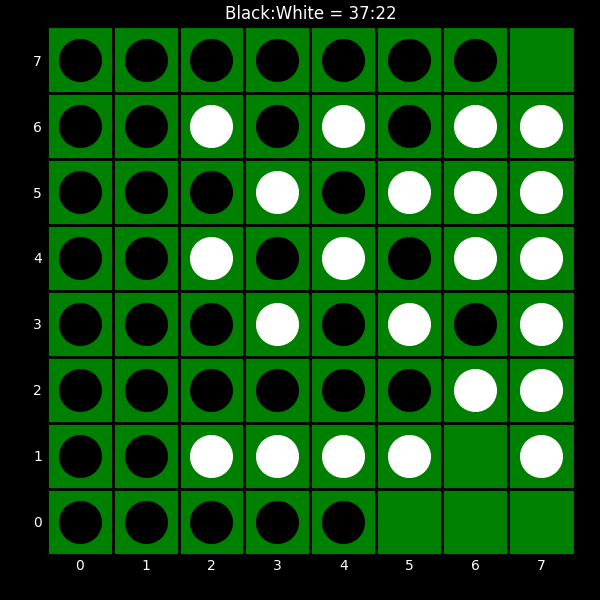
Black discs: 37
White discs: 22